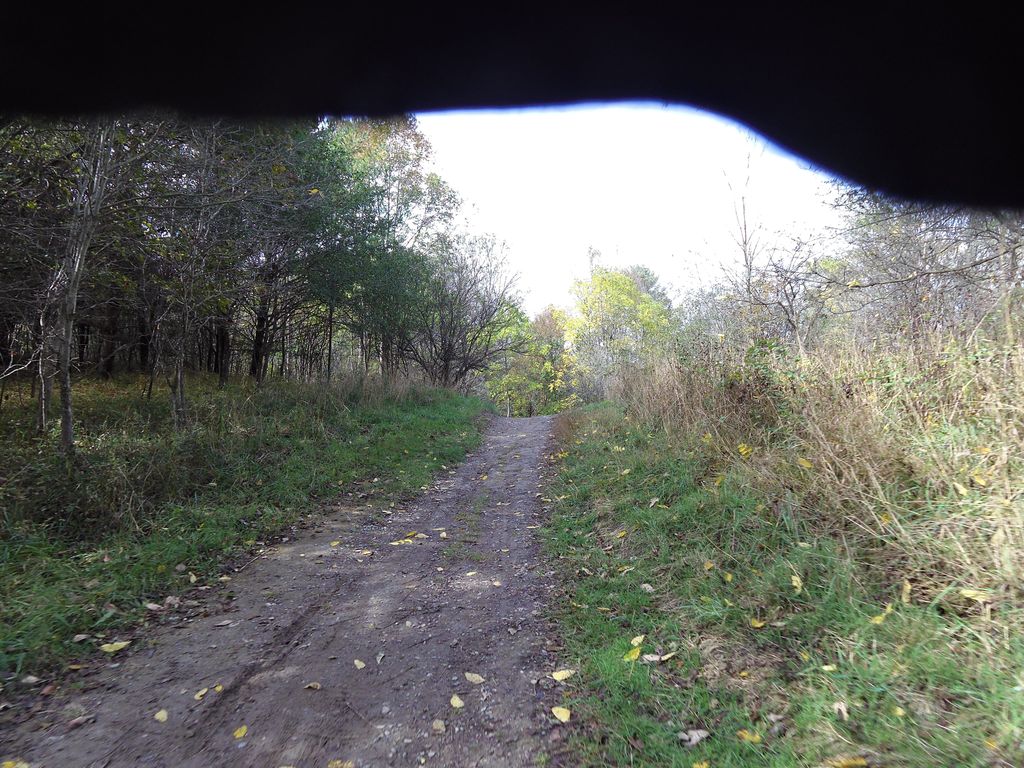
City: hamilton